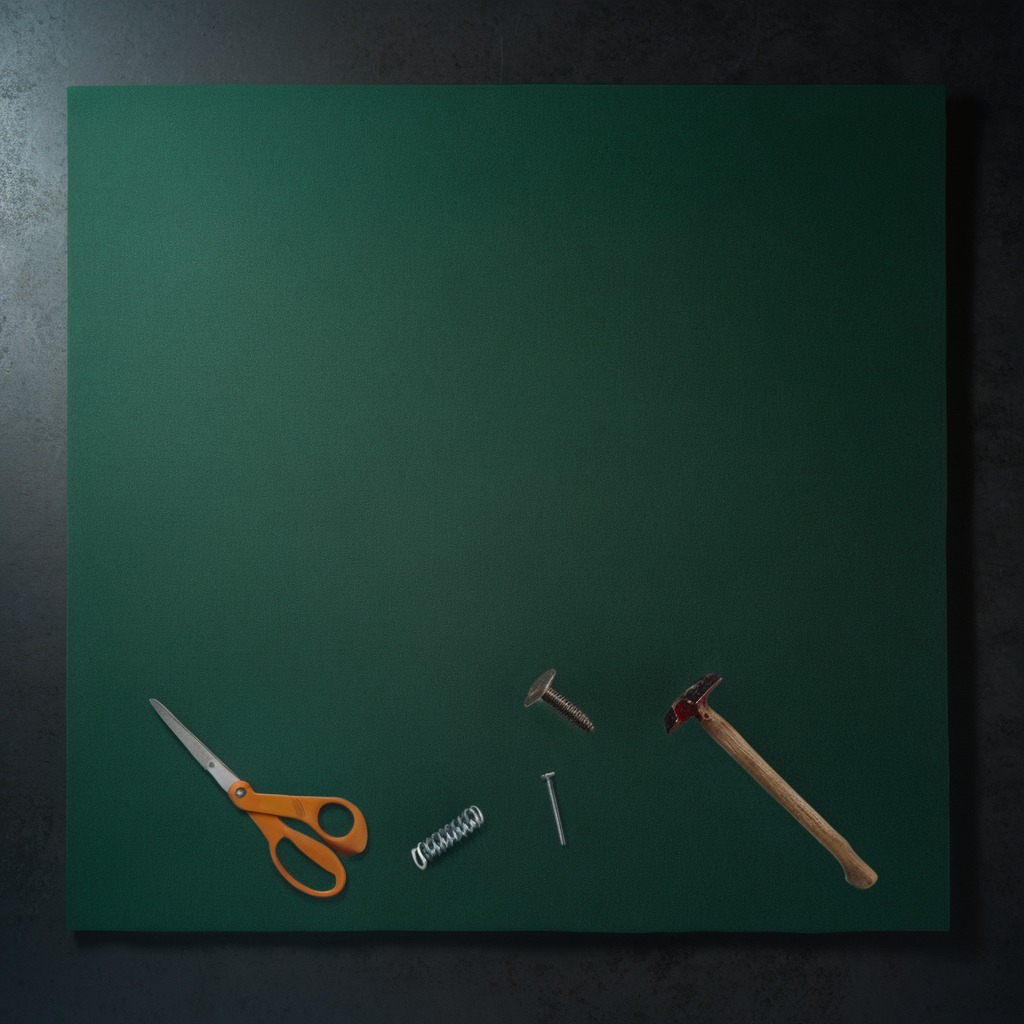
A metal machine screw, an iron nail, a hammer, a coiled metal spring, and a pair of scissors are lying on a clean granite tabletop covered with a green rubber mat inside a workshop at night dim ambient light soft shadows worn but beneath the mat.